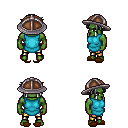
a pixel art fantasy rpg character, male body template, orc, green skin, teal tunic, gold greaves, gray pixie cut hairstyle, chain helm, brown slippers, four views (front, back, left, right), 2x2 character sprite sheet, small pixel art, hard edges, no anti-aliasing